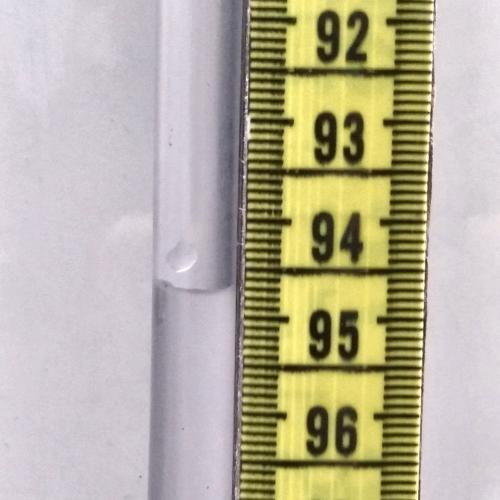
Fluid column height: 94.7 cm